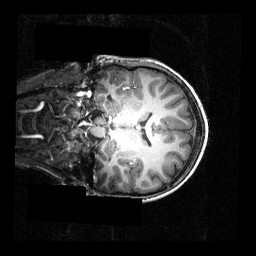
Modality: T1w
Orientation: coronal
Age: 12
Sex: male
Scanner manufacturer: siemens
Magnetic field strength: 3.951 T
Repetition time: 1.5 s
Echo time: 0.00341 s